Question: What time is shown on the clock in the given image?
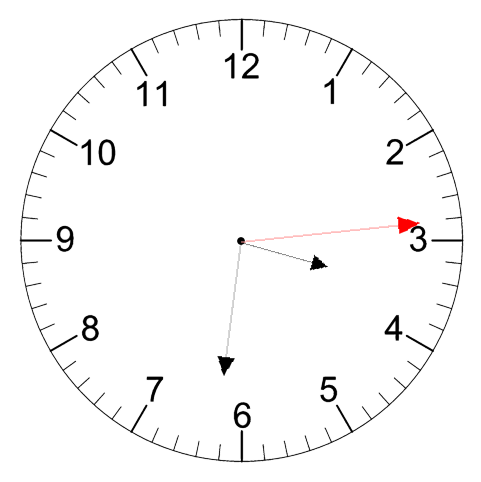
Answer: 03:31:14